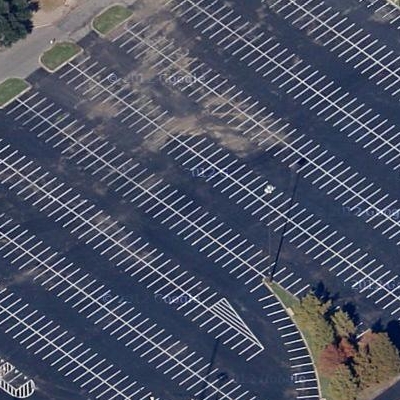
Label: Parking